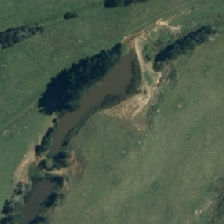
Land cover: lake_pond